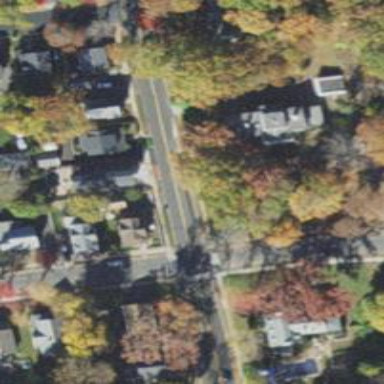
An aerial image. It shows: Neighbourhood with historic district.